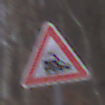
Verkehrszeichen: Bahnuebergang
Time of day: Midday
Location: Outdoor (Nature)
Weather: Overcast
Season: Autumn
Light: Natural